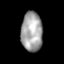
Tissue: skin
Cell type: Epithelial cells
Senescence score: 0.2874
Nuclear area (px): 825
Mean DAPI intensity: 162.499